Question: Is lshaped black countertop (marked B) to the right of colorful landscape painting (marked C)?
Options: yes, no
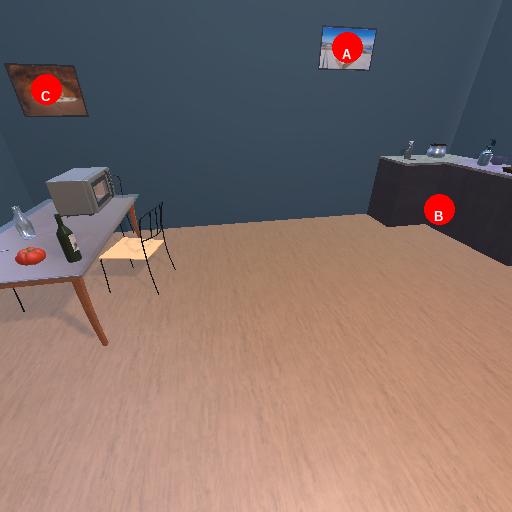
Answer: yes